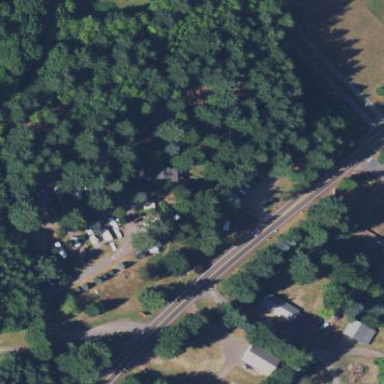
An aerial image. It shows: Caravan site with tents.